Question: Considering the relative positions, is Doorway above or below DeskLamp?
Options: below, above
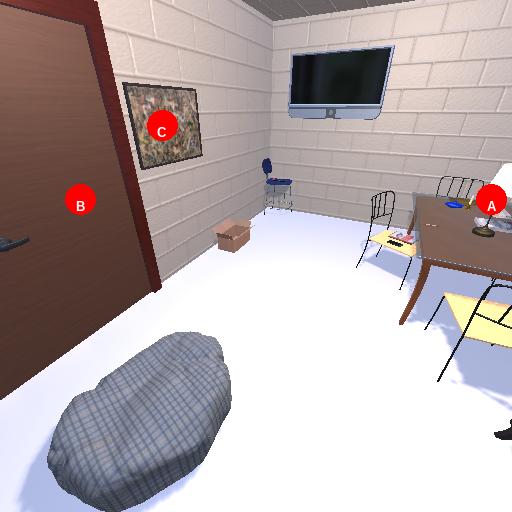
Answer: below